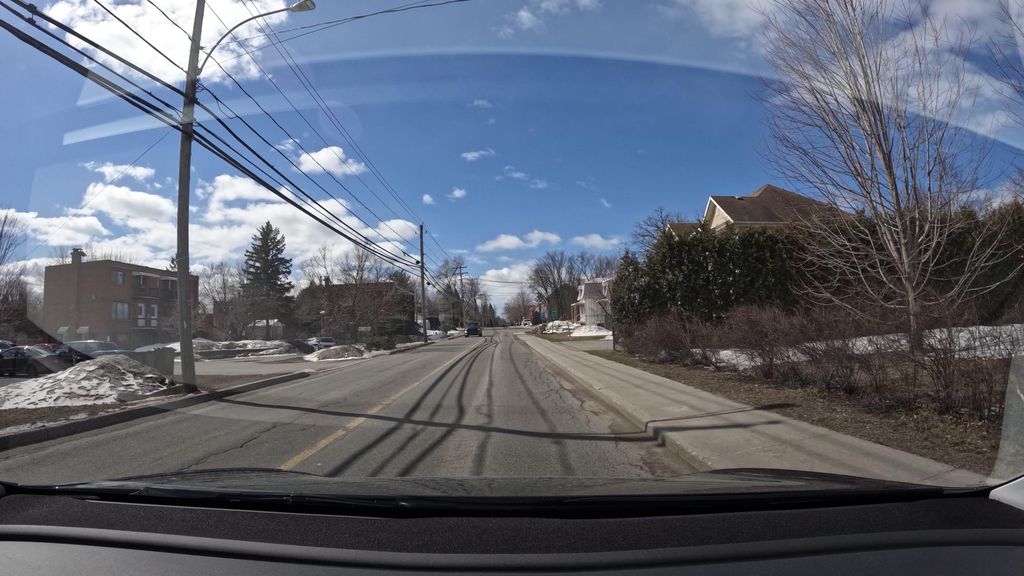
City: montreal